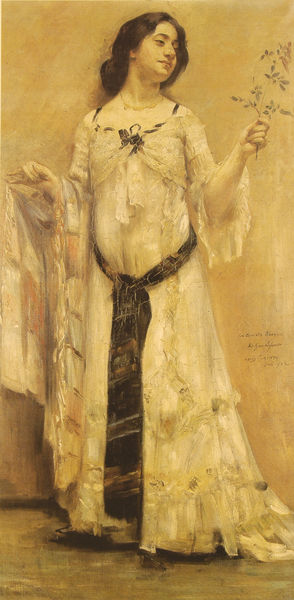
Titel: Porträt Charlotte Berend im weißen Kleid
Künstler: Lovis Corinth
Standort: Berlin
Institution: Stadtmuseum
Schlagwörter: blau, blätter, dunkel, gemälde, hand, schatten, umhang, weiß, gelb, mädchen, ocker, ausschnitt, blume, blumen, braun, brust, finger, frau, haar, hintergrund, kleid, mund, nase, orange, profil, schmuck, schwarz, blick, dame, gürtel, rot, schal, tuch, beige, malerei, rock, schleife, tanz, wand, arm, arme, augen, band, falten, gesicht, kleidung, spitze, ärmel, bildnis, hals, hände, portrait, porträt, signatur, ast, boden, gewand, haare, pose, stehend, stoff, stoffe, decke, saum, spitzen, pflanze, locken, rosa, schultern, seide, schärpe, taille, orang, schrift, sommer, zwei, schuhe, kette, jugendstil, zopf, impressionistisch, gestreift, streifen, roch, rüsche, rüschen, schwanger, brun, halskette, strauß, foto, schwarze haare, schulterfrei, zigeuner, zweig, jungfrau, text, entspannt, romantisch, müde, halter, hochzeit, gurt, gelblich, verspielt, bauchbinde, zupf, neuzeit, schrif, blic, umhanf, wallend, zweit, inderin, kleidun, e, rust, dunkeöl, mdächen, bauchgürtel, damie, tgrün, frau zweig, band#